Question: I'm trying to follow a tutorial for Marionette.js but I ran into an issue I don't know how to solve. Given the code below, I'm expecting to see the view rendered as a child of the '#insertion-point' element, wrapped in a 'h1' tag.
By looking at the DOM with Chrome's inspector I can see the view is indeed rendered as a child of '#insertion-point', but not in a 'h1' tag.
Did I misunderstood how it should work or is it a bug? There is no error in the console.
Thanks!
The code:
'''
<!DOCTYPE html>
<html>
<head>
<meta charset="utf-8">
<title>Marionette Contact Manager</title>
<link href="./lib/bootstrap/css/bootstrap.css" rel="stylesheet">
<link href="./css/application.css" rel="stylesheet">
</head>
<body>
<div id="insertion-point"></div>
<!-- TEMPLATES -->
<script type="text/template" id="template">
<p>Template text</p>
</script>
<!-- SCRIPTS -->
<script src="./lib/jquery/jquery.js"></script>
<script src="./lib/json2/json2.js"></script>
<script src="./lib/underscore/underscore.js"></script>
<script src="./lib/backbone/backbone.js"></script>
<script src="./lib/marionette/backbone.marionette.js"></script>
<script src="./lib/bootstrap/js/bootstrap.js"></script>
<!-- MARIONETTE APP -->
<script type="text/javascript">
var ContactManager = new Marionette.Application();
ContactManager.StaticView = Marionette.ItemView.extend({
template: '#template',
el: '#insertion-point',
tagName: 'h1'
});
ContactManager.on('start', function() {
var staticView = new ContactManager.StaticView();
staticView.render();
});
ContactManager.start();
</script>
</body>
</html>
'''
And the result:

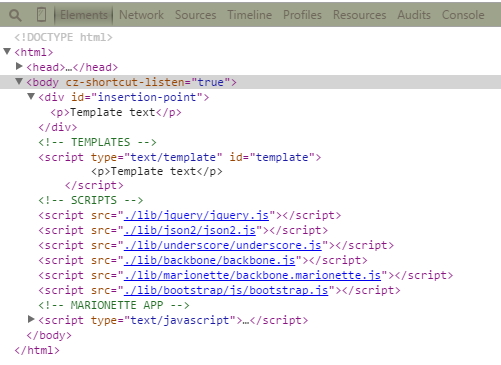
Answer: You either need to make a part of the and render it in (so property is ommitted) or 'insert' the rendered view (constructed with tagName, className, id and attributes properties [without property]) in html somewhere.
<URL>
> this.el can be resolved from a DOM selector string or an Element; otherwise it will be created from the view's tagName, className, id and attributes properties. If none are set, this.el is an empty div, which is often just fine.